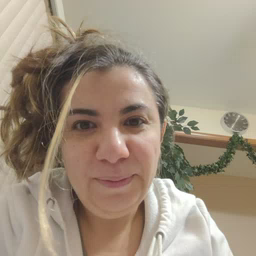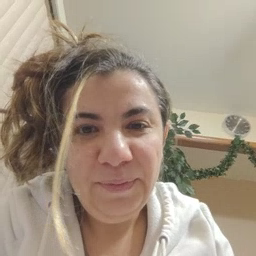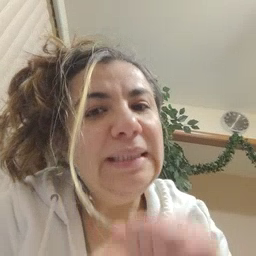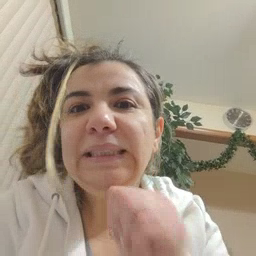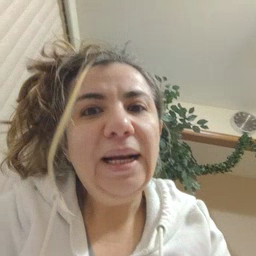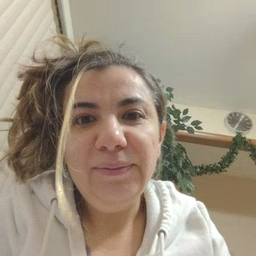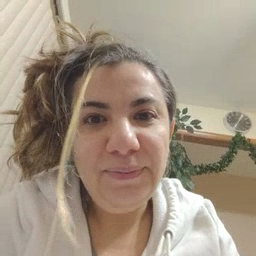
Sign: not